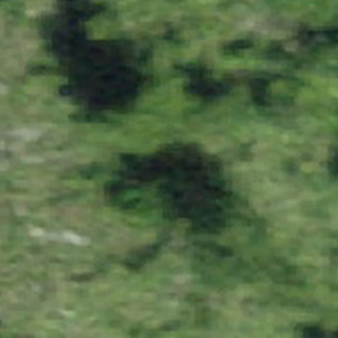
Label: other